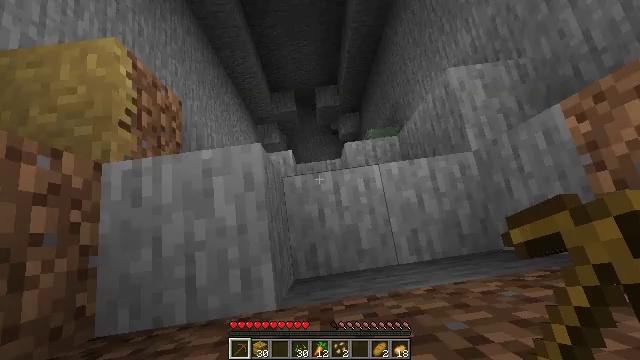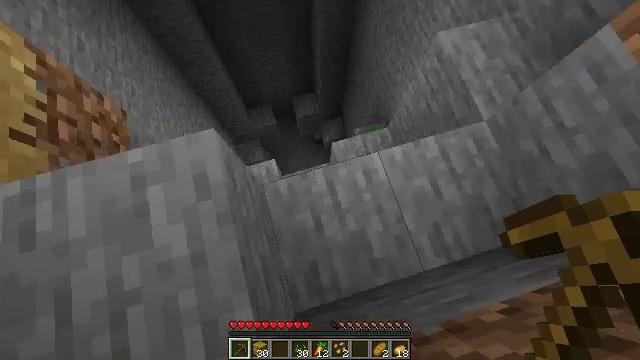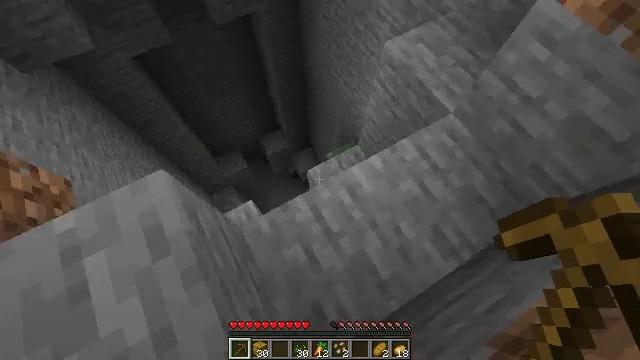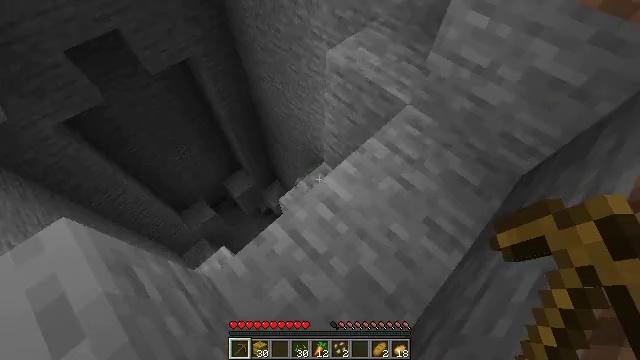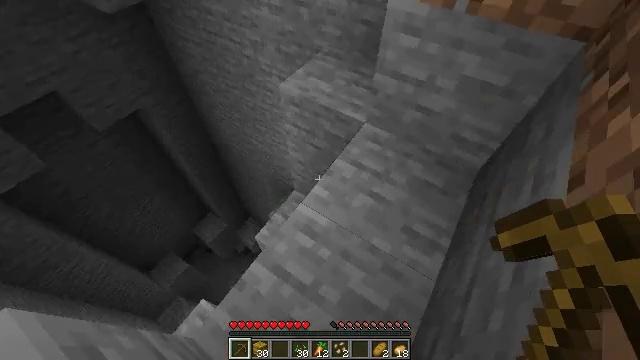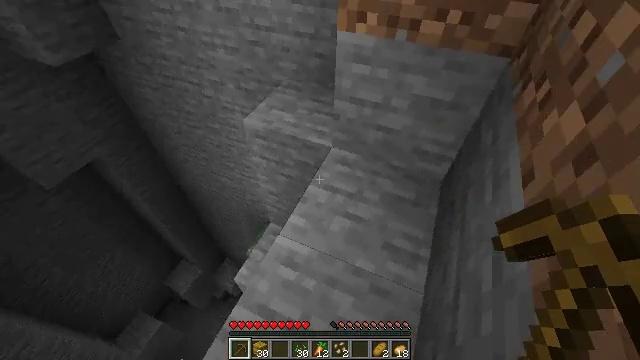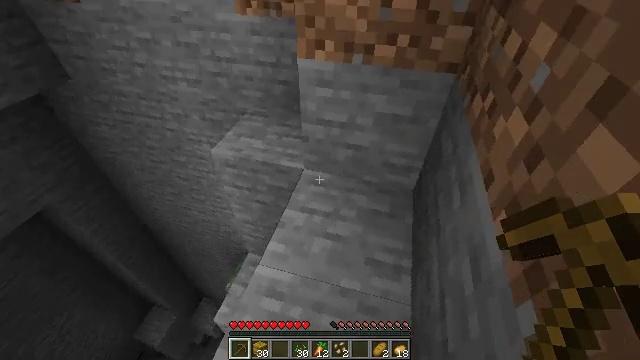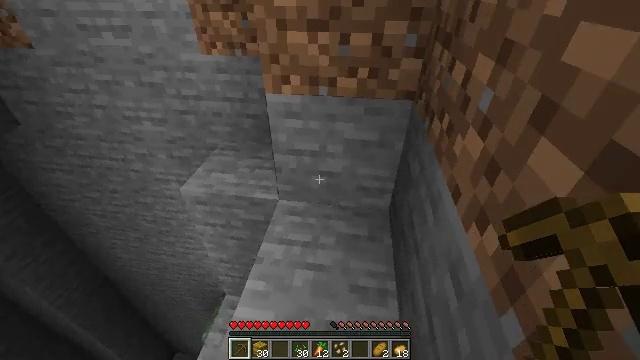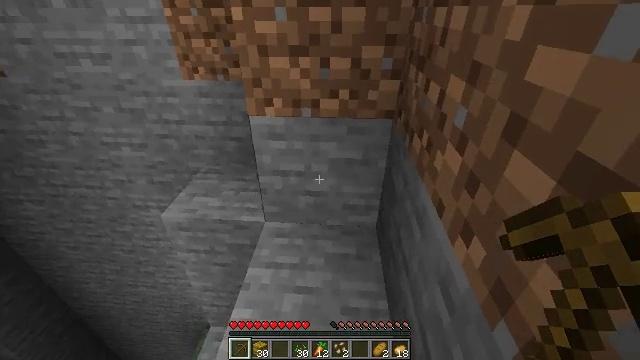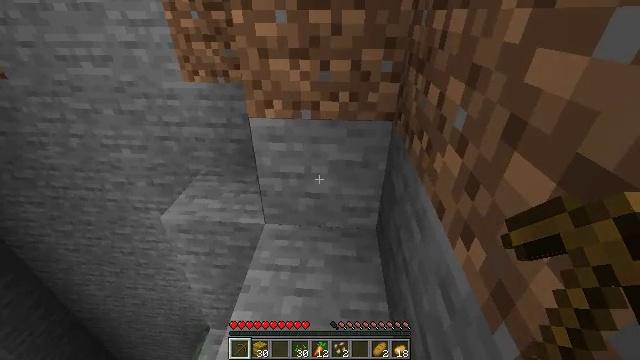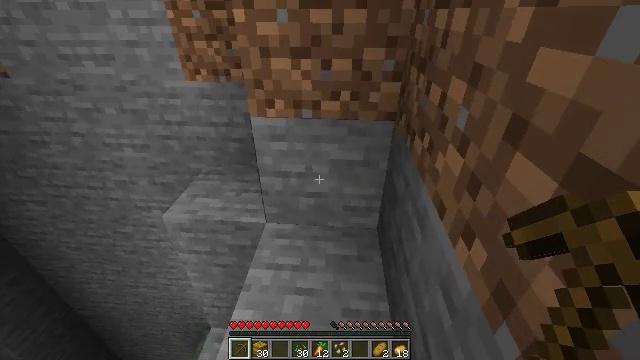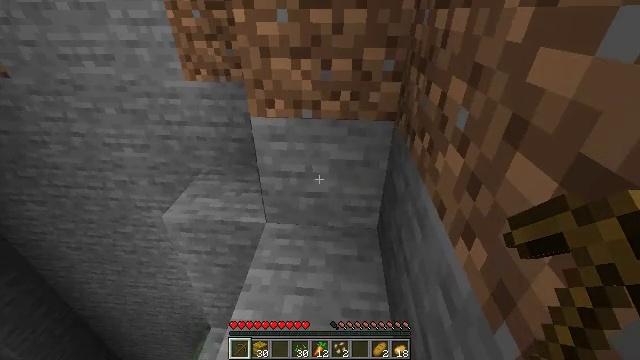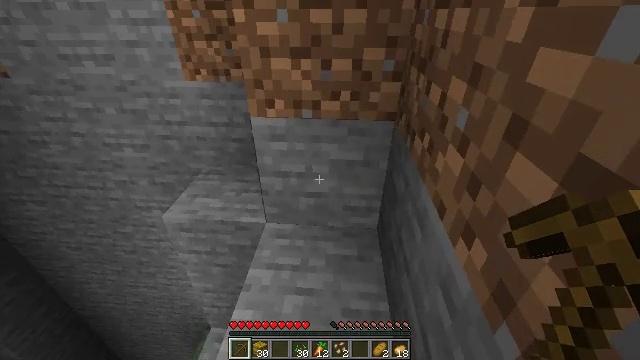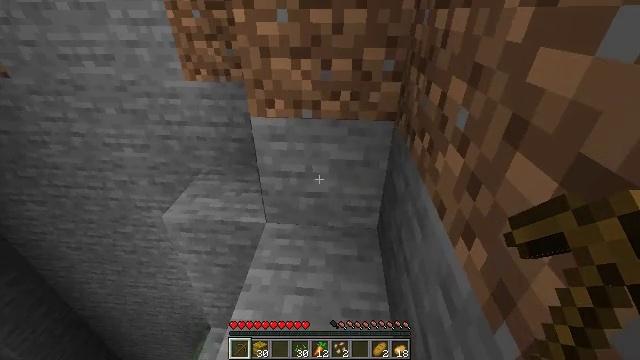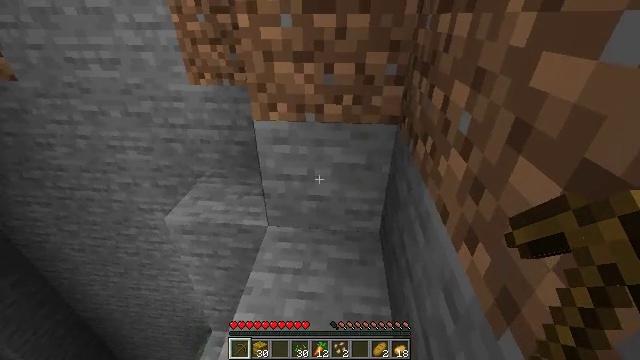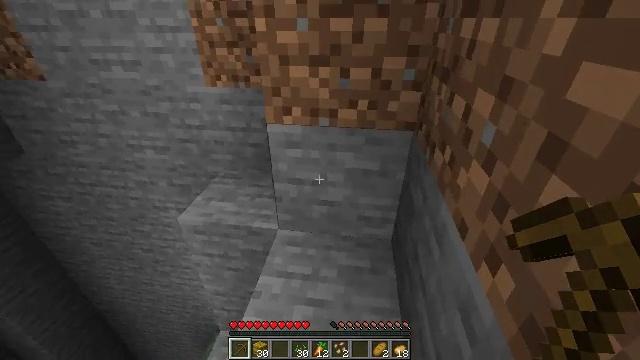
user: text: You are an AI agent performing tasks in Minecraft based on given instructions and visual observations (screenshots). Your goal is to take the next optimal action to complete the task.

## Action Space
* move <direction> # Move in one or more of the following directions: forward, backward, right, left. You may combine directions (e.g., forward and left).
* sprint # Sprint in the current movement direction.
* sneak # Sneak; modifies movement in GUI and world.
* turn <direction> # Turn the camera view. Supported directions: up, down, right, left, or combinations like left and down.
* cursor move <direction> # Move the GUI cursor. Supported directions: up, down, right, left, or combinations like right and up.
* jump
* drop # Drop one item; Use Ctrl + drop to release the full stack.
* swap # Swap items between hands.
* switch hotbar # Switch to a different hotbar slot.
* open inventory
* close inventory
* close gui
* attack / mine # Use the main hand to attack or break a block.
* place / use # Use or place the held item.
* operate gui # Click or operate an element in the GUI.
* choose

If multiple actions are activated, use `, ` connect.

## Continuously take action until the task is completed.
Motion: motion action
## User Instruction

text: Collect stone from the mine.
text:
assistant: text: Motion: turn right and up
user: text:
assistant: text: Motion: turn right and up
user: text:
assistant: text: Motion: turn right and up
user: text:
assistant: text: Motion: turn right and up
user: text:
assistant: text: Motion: turn right and up
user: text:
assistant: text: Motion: turn right and up
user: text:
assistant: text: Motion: turn right and up
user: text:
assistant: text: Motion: turn right and up
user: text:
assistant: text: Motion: no_op
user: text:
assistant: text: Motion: no_op
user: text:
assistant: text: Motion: no_op
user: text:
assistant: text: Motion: no_op
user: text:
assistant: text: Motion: no_op
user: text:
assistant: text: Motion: no_op
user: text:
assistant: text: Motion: move forward, turn left
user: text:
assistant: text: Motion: move forward, turn left and up
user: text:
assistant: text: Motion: move forward, turn left and up
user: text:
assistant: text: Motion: turn left
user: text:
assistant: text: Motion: turn left
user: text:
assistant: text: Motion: turn left
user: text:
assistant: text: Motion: no_op
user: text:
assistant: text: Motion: no_op
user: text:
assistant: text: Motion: turn down
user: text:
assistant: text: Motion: turn down
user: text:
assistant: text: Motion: turn down
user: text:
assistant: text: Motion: turn down
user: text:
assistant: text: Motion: turn down
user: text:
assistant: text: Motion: turn down
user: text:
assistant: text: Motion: turn down
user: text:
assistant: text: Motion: no_op